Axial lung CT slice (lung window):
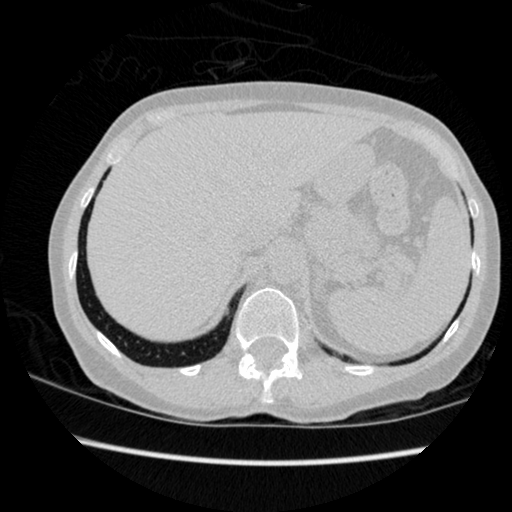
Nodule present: no